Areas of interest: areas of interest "Industrial Building"
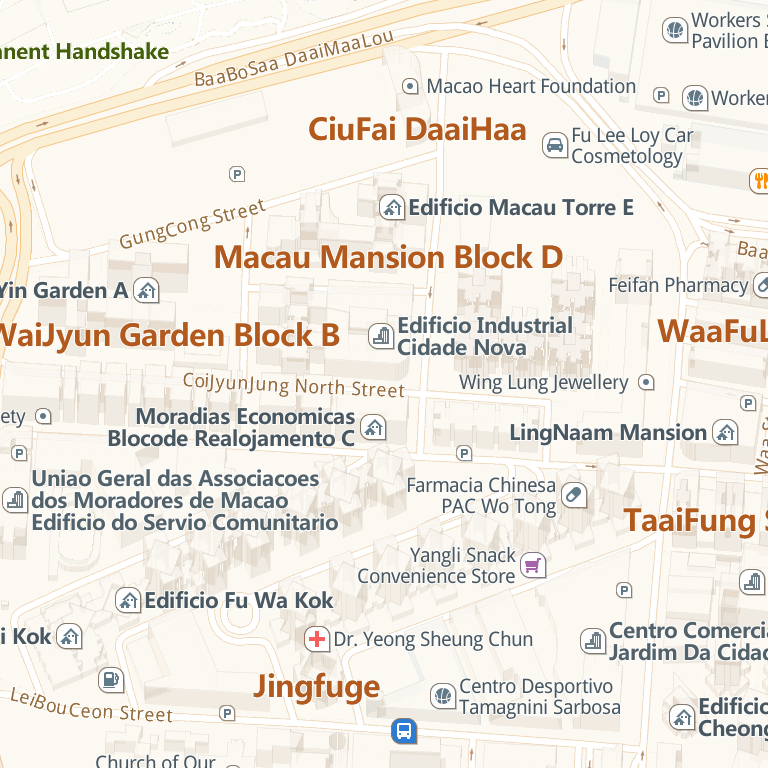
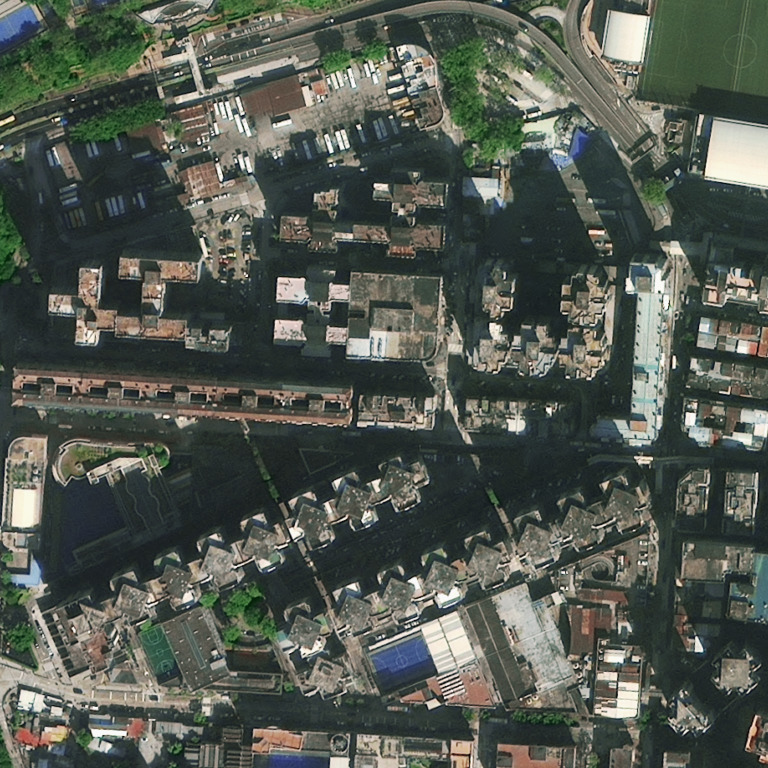